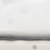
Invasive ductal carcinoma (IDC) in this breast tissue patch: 0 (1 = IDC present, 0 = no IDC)